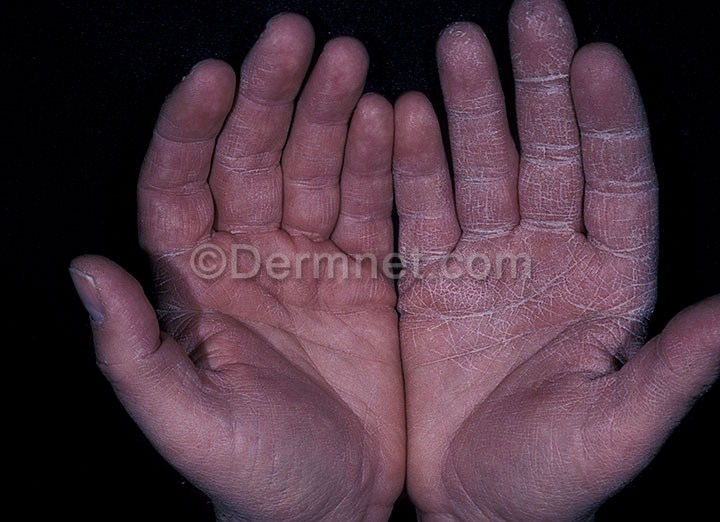
Disease: Tinea Ringworm Candidiasis and other Fungal Infections